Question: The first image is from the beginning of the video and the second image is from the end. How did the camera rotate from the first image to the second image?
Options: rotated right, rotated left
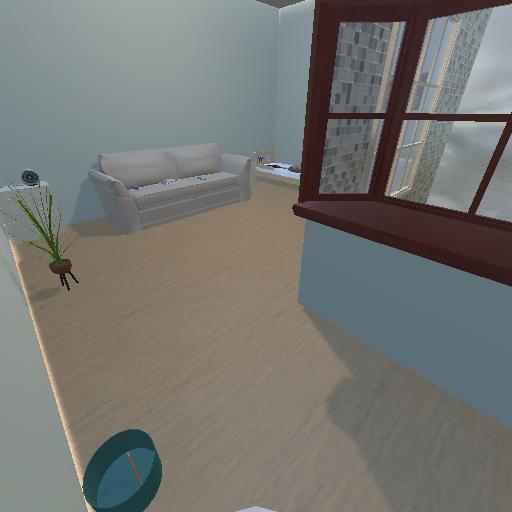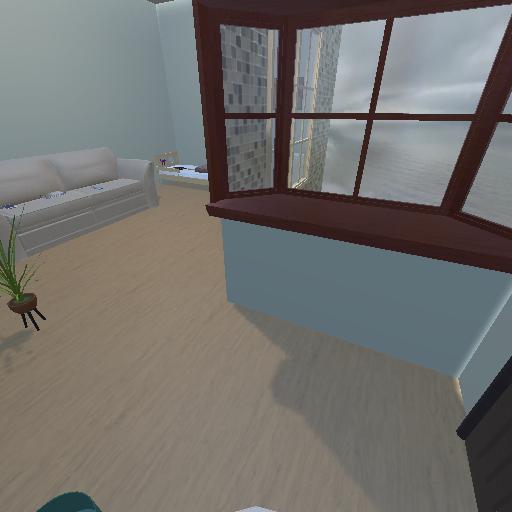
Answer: rotated right